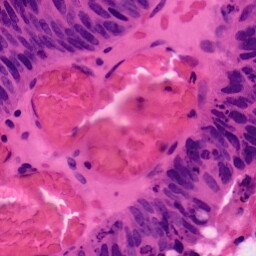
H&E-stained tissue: Colon